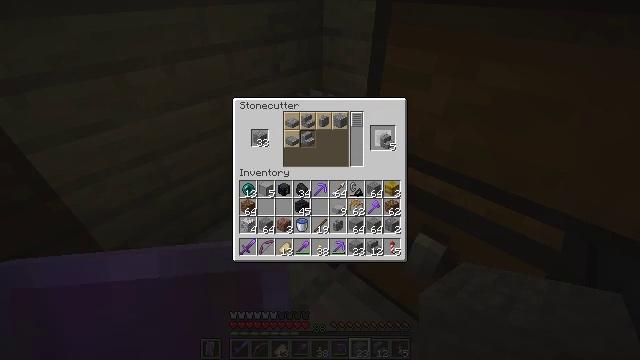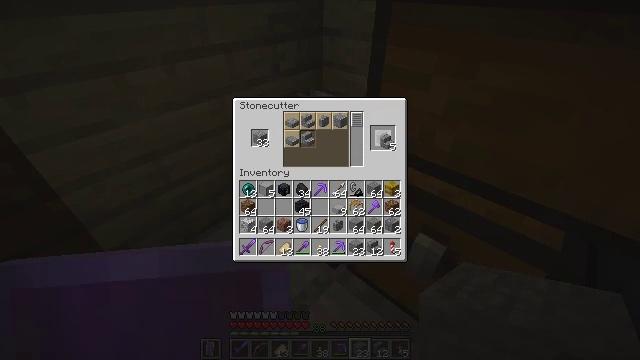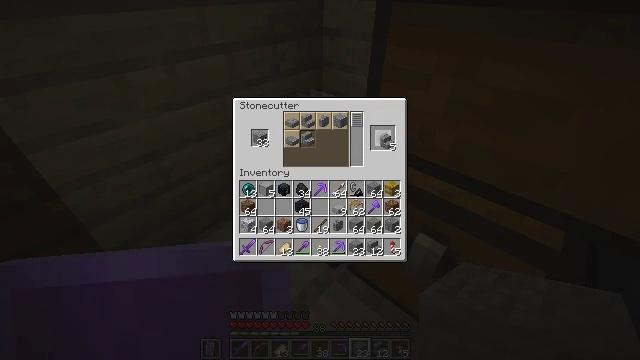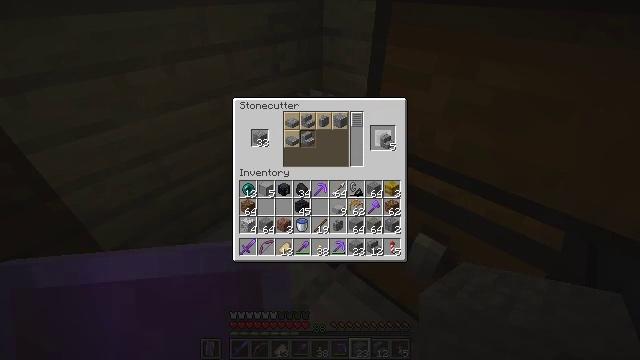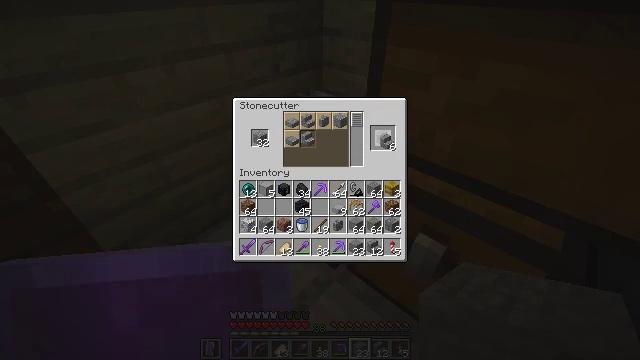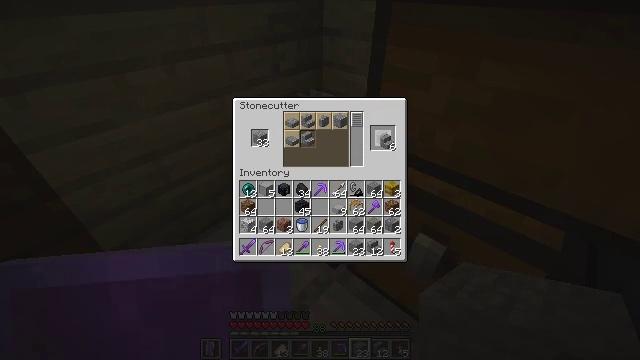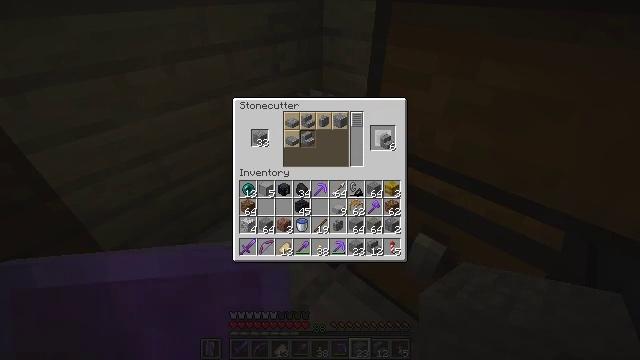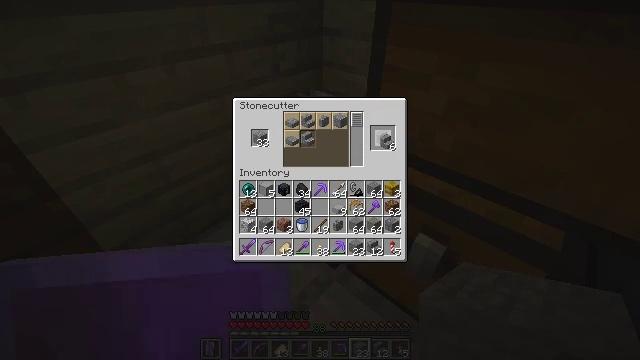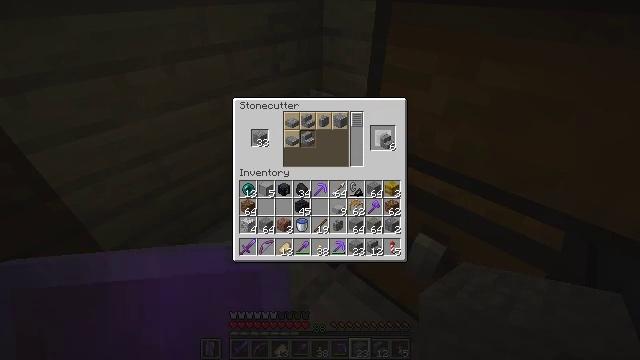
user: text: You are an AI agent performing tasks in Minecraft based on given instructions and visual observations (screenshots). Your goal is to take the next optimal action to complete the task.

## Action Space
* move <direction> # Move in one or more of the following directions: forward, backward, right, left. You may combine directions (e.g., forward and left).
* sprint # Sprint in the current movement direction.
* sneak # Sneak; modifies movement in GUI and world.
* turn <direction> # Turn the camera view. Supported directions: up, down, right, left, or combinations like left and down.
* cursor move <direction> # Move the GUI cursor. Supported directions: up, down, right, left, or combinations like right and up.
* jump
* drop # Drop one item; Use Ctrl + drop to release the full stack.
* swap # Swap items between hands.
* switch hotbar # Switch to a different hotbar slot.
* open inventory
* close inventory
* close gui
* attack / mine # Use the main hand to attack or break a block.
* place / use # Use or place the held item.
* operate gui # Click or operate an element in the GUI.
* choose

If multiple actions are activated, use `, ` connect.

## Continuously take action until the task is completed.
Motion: motion action
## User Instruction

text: Combine polished andesite to create polished andesite stairs.
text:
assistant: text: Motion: attack / mine
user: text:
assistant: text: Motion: attack / mine
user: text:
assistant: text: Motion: attack / mine
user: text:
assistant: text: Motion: no_op
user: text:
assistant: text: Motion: no_op
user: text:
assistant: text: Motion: no_op
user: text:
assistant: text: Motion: no_op
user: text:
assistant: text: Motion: no_op
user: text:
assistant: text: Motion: no_op